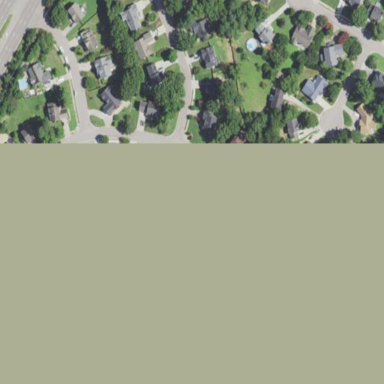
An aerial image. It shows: Residential area within neighborhood.